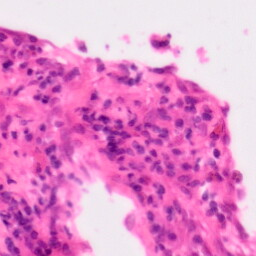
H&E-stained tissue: Colon